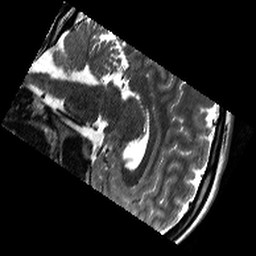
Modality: T2w
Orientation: sagittal
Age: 19
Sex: female
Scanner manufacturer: siemens
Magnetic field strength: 3 T
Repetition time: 11.39 s
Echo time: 0.09 s